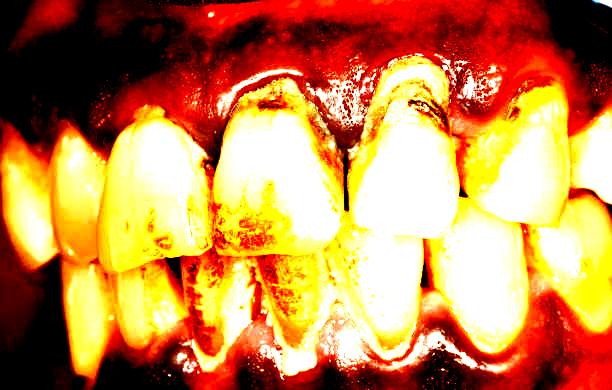
Condition: Calculus